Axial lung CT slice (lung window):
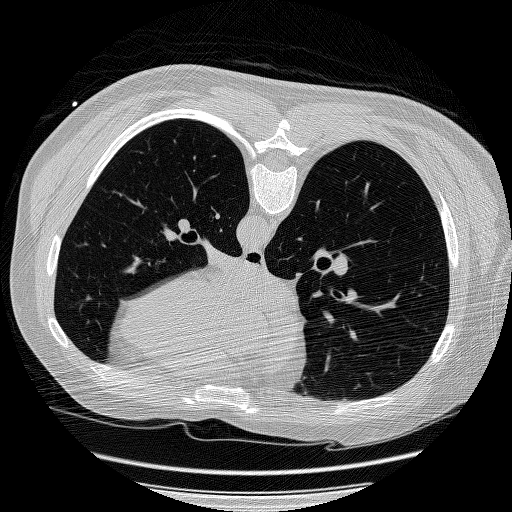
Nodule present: no